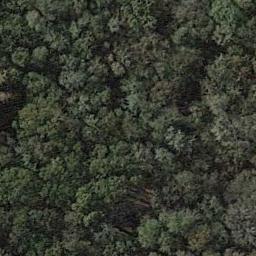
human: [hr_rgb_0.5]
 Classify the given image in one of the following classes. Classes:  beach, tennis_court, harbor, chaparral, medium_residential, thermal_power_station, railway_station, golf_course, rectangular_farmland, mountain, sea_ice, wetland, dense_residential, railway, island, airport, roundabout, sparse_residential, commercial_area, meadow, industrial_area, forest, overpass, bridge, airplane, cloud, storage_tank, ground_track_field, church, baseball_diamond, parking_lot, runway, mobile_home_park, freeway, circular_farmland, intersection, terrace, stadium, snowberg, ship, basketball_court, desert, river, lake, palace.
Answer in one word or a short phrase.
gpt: forest